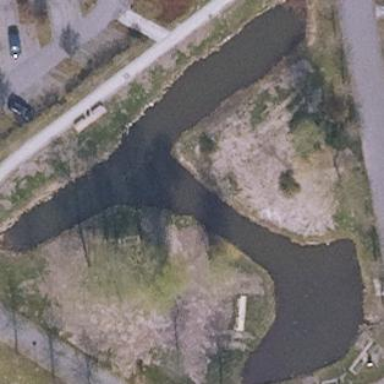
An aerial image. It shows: Peaceful pond surrounded by nature.